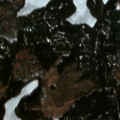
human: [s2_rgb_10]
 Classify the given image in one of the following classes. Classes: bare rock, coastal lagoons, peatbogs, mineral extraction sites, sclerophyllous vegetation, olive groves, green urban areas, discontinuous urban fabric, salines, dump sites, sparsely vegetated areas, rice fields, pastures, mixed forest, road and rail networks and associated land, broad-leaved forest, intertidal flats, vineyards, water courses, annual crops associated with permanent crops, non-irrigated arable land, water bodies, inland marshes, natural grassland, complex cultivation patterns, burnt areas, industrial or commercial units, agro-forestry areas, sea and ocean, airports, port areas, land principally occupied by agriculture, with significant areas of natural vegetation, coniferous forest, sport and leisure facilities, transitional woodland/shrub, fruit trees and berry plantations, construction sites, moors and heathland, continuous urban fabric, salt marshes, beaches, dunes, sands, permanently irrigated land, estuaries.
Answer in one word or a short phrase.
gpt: coniferous forest, mixed forest, transitional woodland/shrub, water bodies